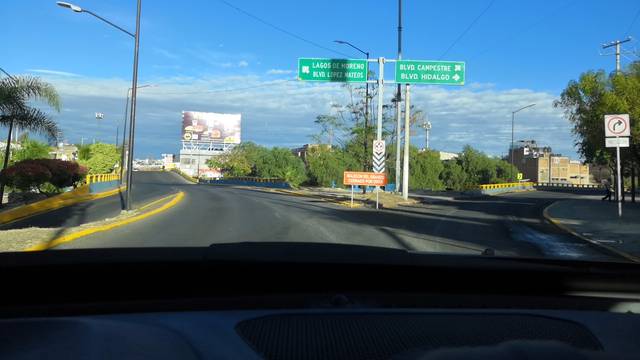
Region: Mexico
Coordinates: 21.14, -101.68